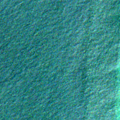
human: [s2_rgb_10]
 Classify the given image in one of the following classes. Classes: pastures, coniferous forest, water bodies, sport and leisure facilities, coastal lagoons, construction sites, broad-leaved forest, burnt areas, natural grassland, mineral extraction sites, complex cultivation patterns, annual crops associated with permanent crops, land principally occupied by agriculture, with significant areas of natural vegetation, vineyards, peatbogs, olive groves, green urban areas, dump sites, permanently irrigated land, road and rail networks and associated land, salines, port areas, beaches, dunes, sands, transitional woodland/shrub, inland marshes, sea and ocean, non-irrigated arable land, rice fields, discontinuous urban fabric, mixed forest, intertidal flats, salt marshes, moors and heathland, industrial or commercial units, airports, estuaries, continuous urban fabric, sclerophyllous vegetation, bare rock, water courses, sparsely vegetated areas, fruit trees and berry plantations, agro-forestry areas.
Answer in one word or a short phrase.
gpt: sea and ocean